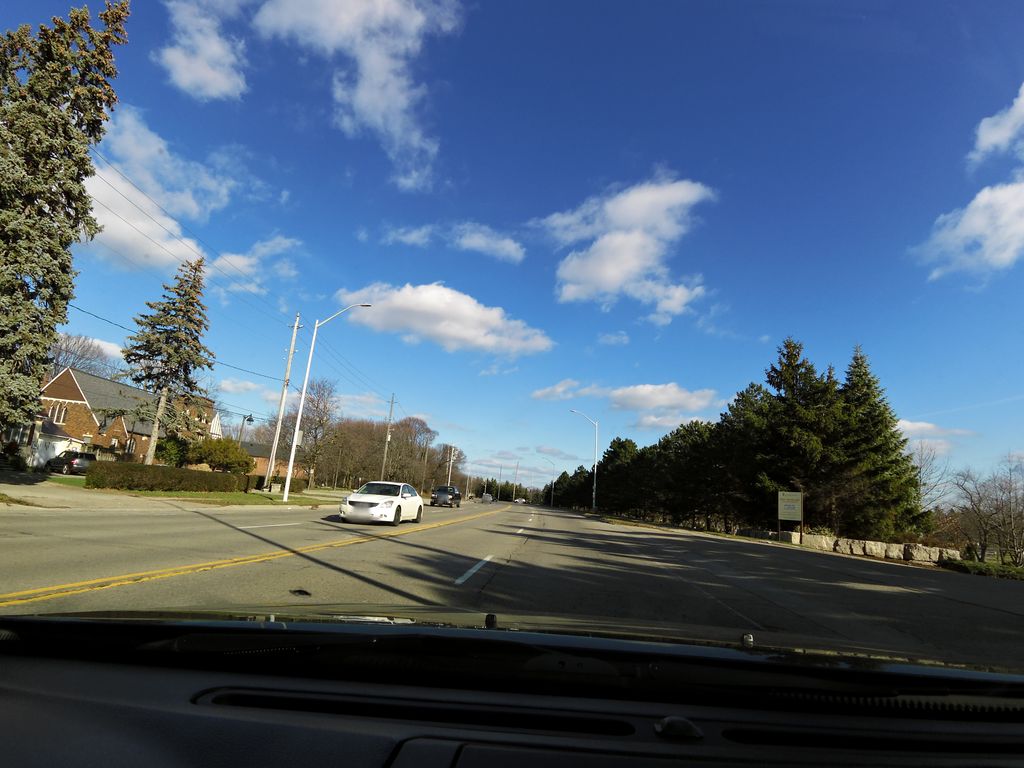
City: hamilton